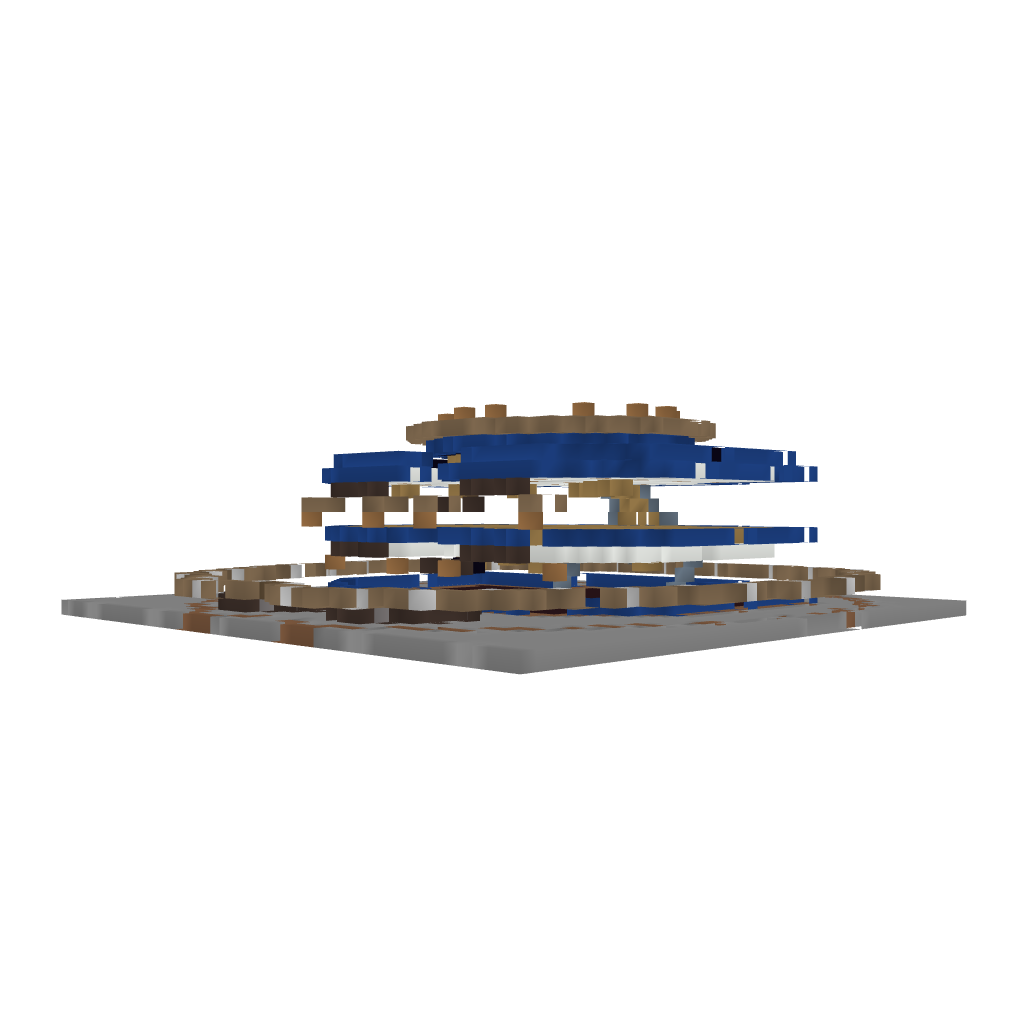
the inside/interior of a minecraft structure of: Lapis Fortress